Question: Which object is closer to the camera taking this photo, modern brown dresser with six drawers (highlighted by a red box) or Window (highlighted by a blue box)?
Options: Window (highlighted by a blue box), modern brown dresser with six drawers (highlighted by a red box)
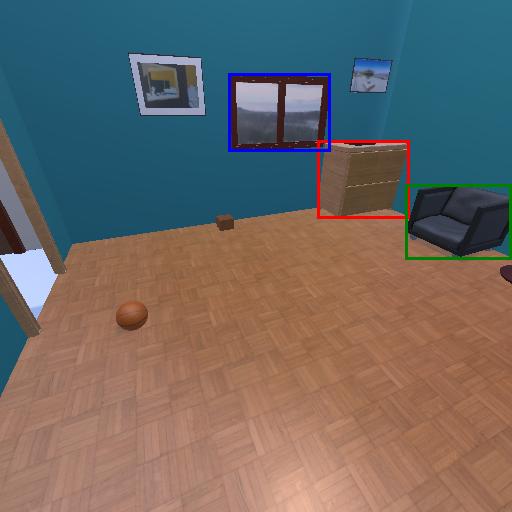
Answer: Window (highlighted by a blue box)